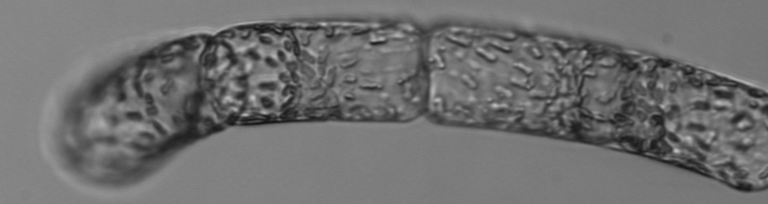
Label: Guinardia_striata